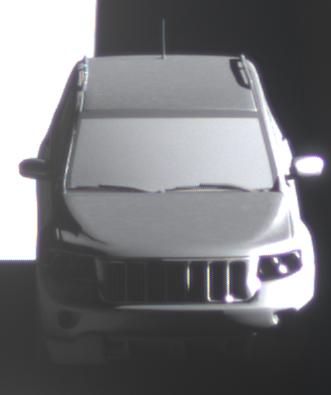
Make: Jeep
Model: Grand Cherokee
Detailed model: WK2
Model produced from: 2010
Model produced until: 2021
Doors: 5
Color: gray
Road condition: wet road
Daytime: morning or afternoon
Contrast: high contrast